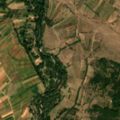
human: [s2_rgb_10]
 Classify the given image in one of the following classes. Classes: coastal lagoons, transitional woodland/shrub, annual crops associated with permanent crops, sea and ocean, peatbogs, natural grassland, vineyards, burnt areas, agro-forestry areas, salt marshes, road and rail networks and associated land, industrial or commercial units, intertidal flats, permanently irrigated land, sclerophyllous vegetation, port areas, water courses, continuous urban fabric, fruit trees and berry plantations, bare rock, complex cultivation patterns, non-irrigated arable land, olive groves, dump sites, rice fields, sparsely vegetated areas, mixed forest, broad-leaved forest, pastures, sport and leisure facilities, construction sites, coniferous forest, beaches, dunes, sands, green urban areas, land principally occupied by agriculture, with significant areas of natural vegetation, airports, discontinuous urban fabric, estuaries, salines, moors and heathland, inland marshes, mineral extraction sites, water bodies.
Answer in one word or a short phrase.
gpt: non-irrigated arable land, complex cultivation patterns, land principally occupied by agriculture, with significant areas of natural vegetation, natural grassland, transitional woodland/shrub